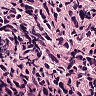
Metastatic tissue present: yes